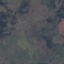
Land use / land cover: HerbaceousVegetation